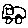
Label: car